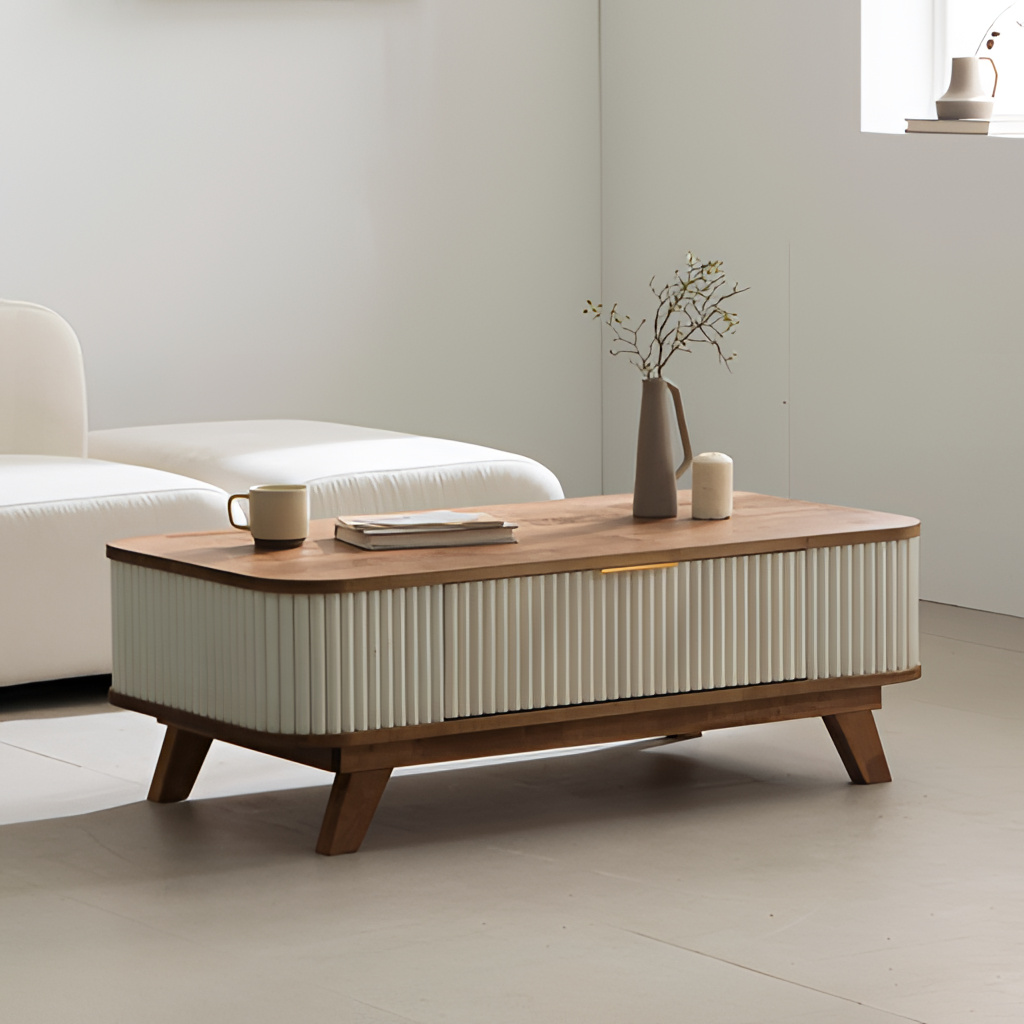
fabric sofa, living room, beige tile flooring, with large square pattern, minimalist, paint wallpaper, with solid pattern